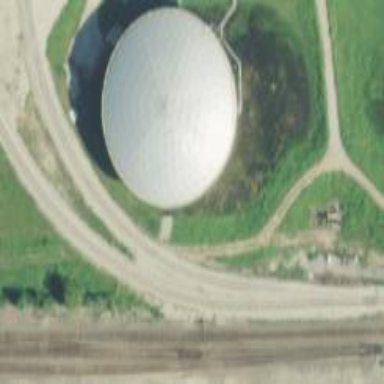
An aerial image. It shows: Storage tank building.